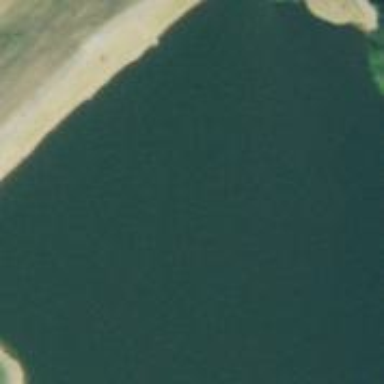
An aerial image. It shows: Reservoir.